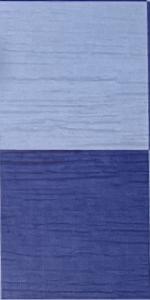
Label: Empty